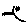
Label: moon